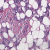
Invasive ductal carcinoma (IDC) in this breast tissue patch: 1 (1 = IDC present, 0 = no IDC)